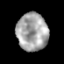
Tissue: prostate
Cell type: Myeloid cells
Senescence score: 0.3591
Nuclear area (px): 1157
Mean DAPI intensity: 164.831